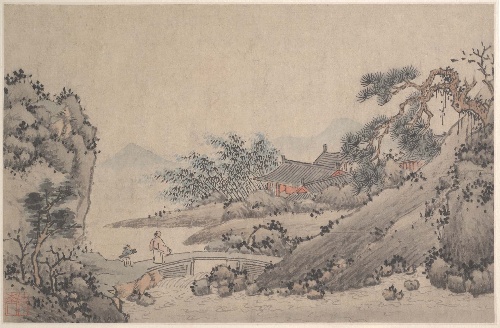
Artist: Shen Zhou
Artist bio: Chinese, 1427–1509
Object type: Album leaf
Classification: Paintings
Medium: Album leaf; ink and color on paper
Culture: China
Period: Ming (1368–1644) or Qing (1644–1911) dynasty
Dimensions: 9 5/8 x 14 13/16 in. (24.4 x 37.6 cm)
Department: Asian Art
Credit line: Bequest of Walter Carlebach, 1969
Accession year: 1969
Repository: Metropolitan Museum of Art, New York, NY
Tags: Bridges|Men|Landscapes